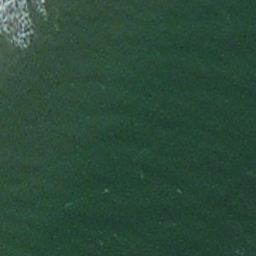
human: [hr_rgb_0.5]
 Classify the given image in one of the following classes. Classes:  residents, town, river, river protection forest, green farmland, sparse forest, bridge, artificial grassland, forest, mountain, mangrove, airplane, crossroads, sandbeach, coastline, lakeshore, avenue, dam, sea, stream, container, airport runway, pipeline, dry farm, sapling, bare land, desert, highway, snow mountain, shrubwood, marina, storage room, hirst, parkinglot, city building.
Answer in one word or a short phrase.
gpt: sea